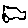
Label: car